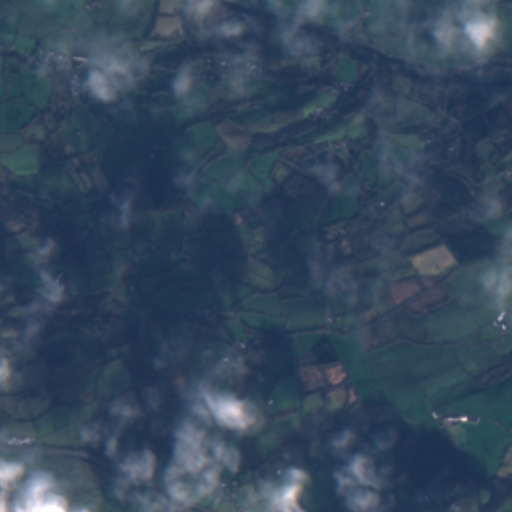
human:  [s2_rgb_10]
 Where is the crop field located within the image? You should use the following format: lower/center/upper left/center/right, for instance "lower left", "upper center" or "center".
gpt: The crop field is located in the upper of the image.
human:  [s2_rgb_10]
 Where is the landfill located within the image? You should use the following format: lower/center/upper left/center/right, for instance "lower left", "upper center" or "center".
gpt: The landfill is located in the lower left of the image.
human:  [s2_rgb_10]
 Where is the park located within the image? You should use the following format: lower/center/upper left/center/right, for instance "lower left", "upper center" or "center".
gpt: The park is located in the center of the image.
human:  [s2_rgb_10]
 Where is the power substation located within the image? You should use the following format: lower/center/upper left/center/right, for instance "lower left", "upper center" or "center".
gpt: The power substation is located in the upper center of the image.
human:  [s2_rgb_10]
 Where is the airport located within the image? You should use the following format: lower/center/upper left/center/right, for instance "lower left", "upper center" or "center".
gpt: There is no airport in the image.